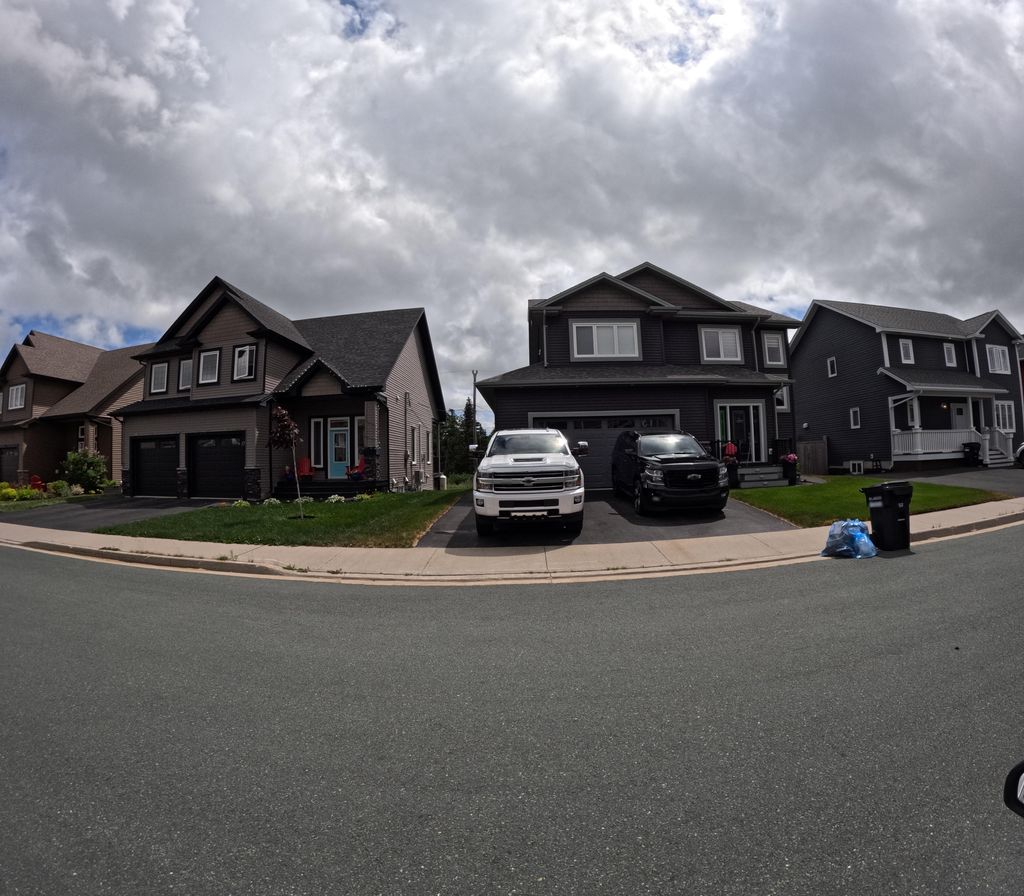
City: st_johns